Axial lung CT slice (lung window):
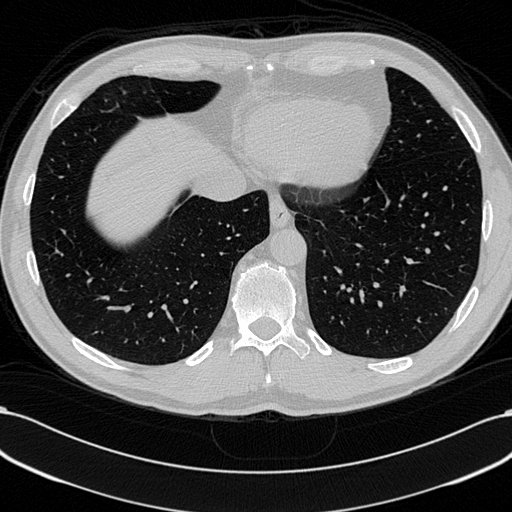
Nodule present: no